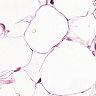
Metastatic tissue present: no